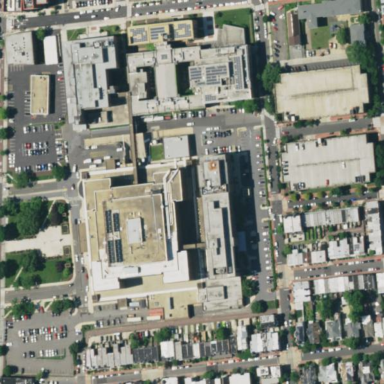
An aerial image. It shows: Hospital providing healthcare services.